Field crop: maize
Growth stage: 2
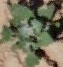
Species: chenopodium